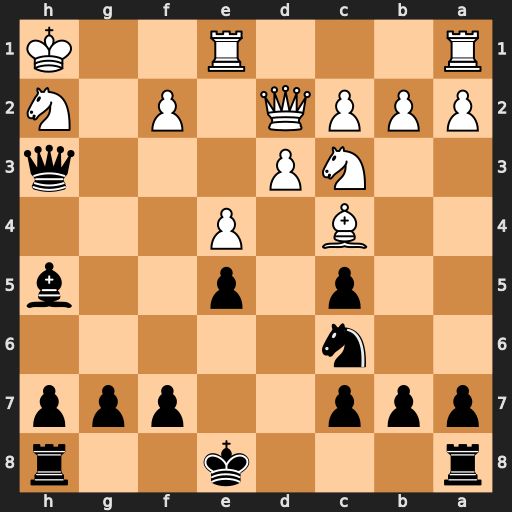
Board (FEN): r3k2r/ppp2ppp/2n5/2p1p2b/2B1P3/2NP3q/PPPQ1P1N/R3R2K
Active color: b
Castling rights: kq
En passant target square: -
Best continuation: Bf3+ Kg1 Qg2#